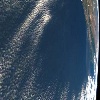
Label: water